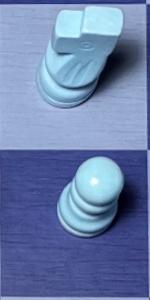
Label: Pawn_White